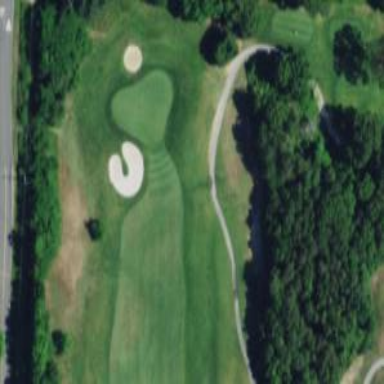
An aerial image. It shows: Path designated for golf carts.